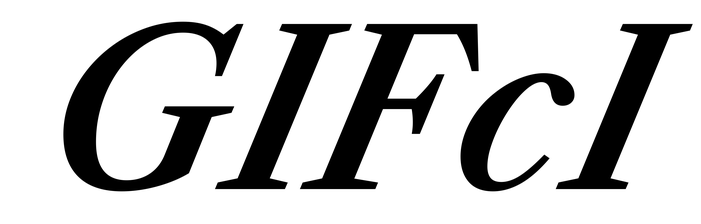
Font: LibreCaslonText-Italic_SemiBold_Italic